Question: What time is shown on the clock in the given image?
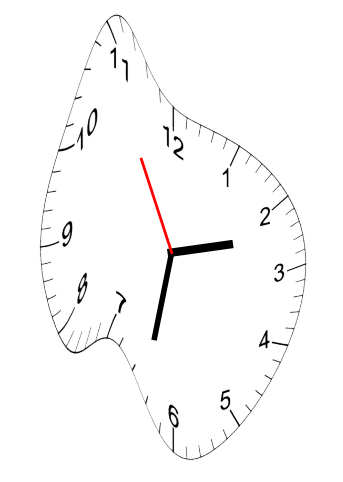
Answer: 02:31:55